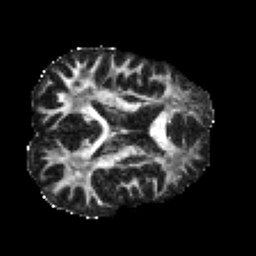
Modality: FA
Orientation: axial
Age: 28
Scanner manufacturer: philips
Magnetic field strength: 3 T
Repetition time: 8.591 s
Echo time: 0.1268 s